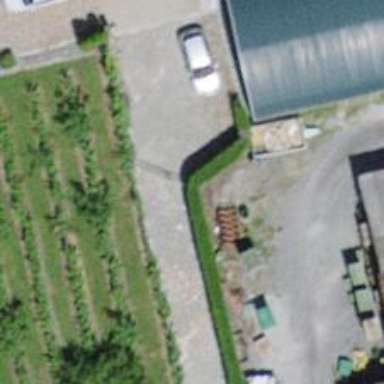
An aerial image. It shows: Hedge barrier.